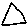
Label: triangle